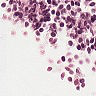
Metastatic tissue present: no